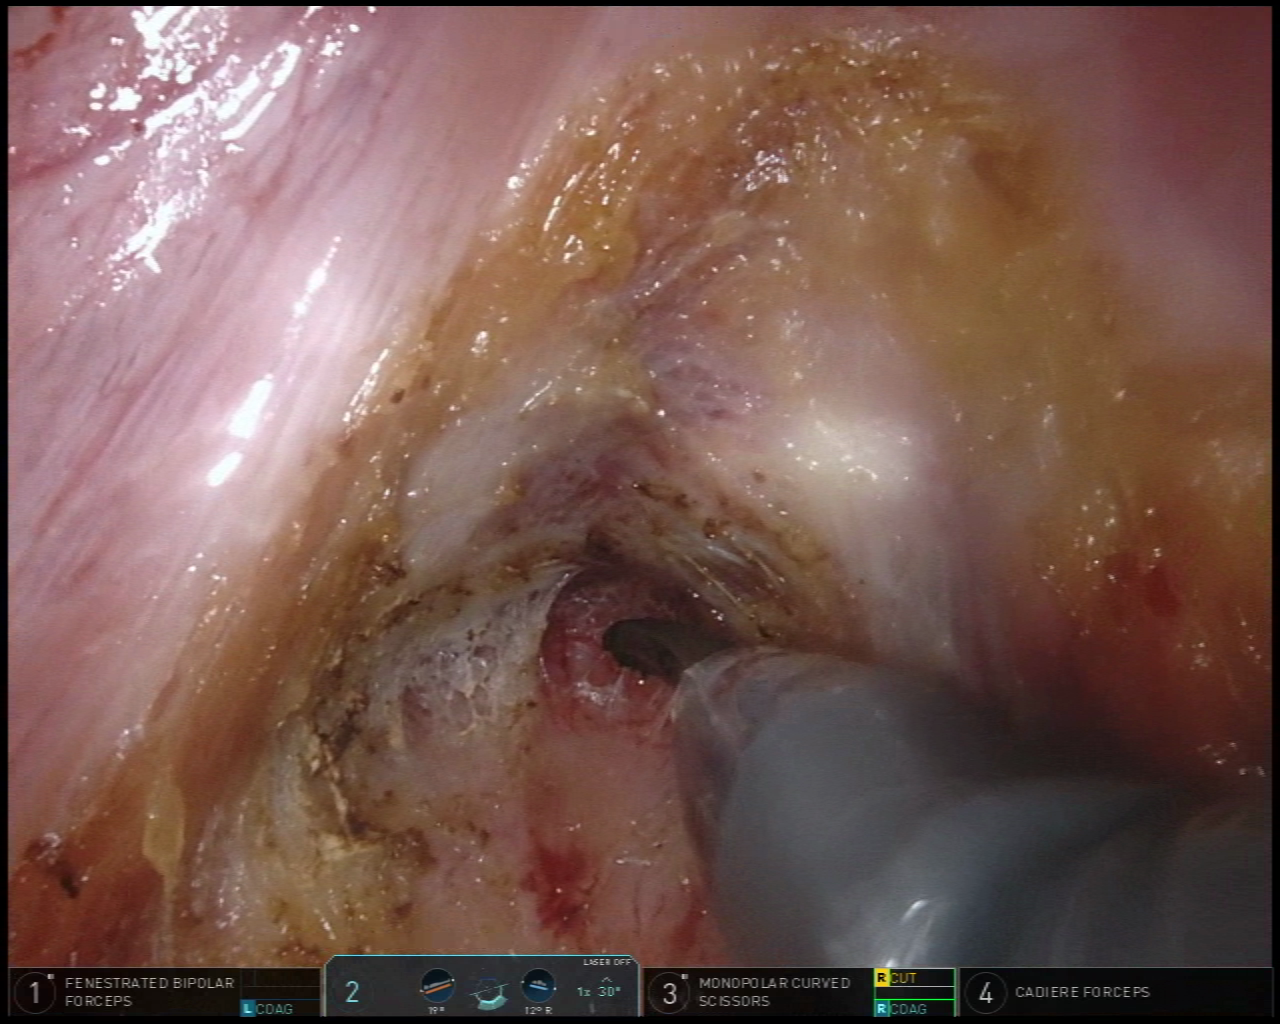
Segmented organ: vesicular_glands
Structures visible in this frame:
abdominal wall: no
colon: no
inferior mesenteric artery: no
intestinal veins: no
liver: no
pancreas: no
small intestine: no
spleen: no
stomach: no
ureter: no
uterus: no
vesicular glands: yes